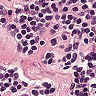
Metastatic tissue present: no